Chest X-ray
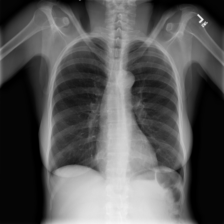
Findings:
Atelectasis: negative
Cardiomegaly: negative
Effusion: negative
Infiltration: negative
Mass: negative
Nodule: negative
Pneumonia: negative
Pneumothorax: negative
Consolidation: negative
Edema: negative
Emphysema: negative
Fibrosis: negative
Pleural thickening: negative
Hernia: negative